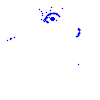
Particle: kaon